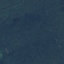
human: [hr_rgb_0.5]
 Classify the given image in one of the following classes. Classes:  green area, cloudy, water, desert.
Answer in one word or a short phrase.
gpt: green area